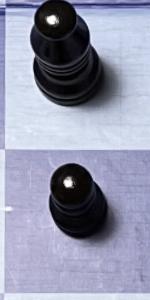
Label: Pawn_Black